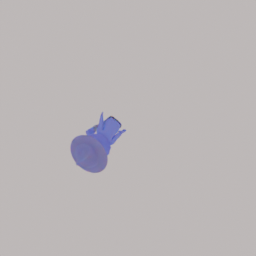
Label: people